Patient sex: M
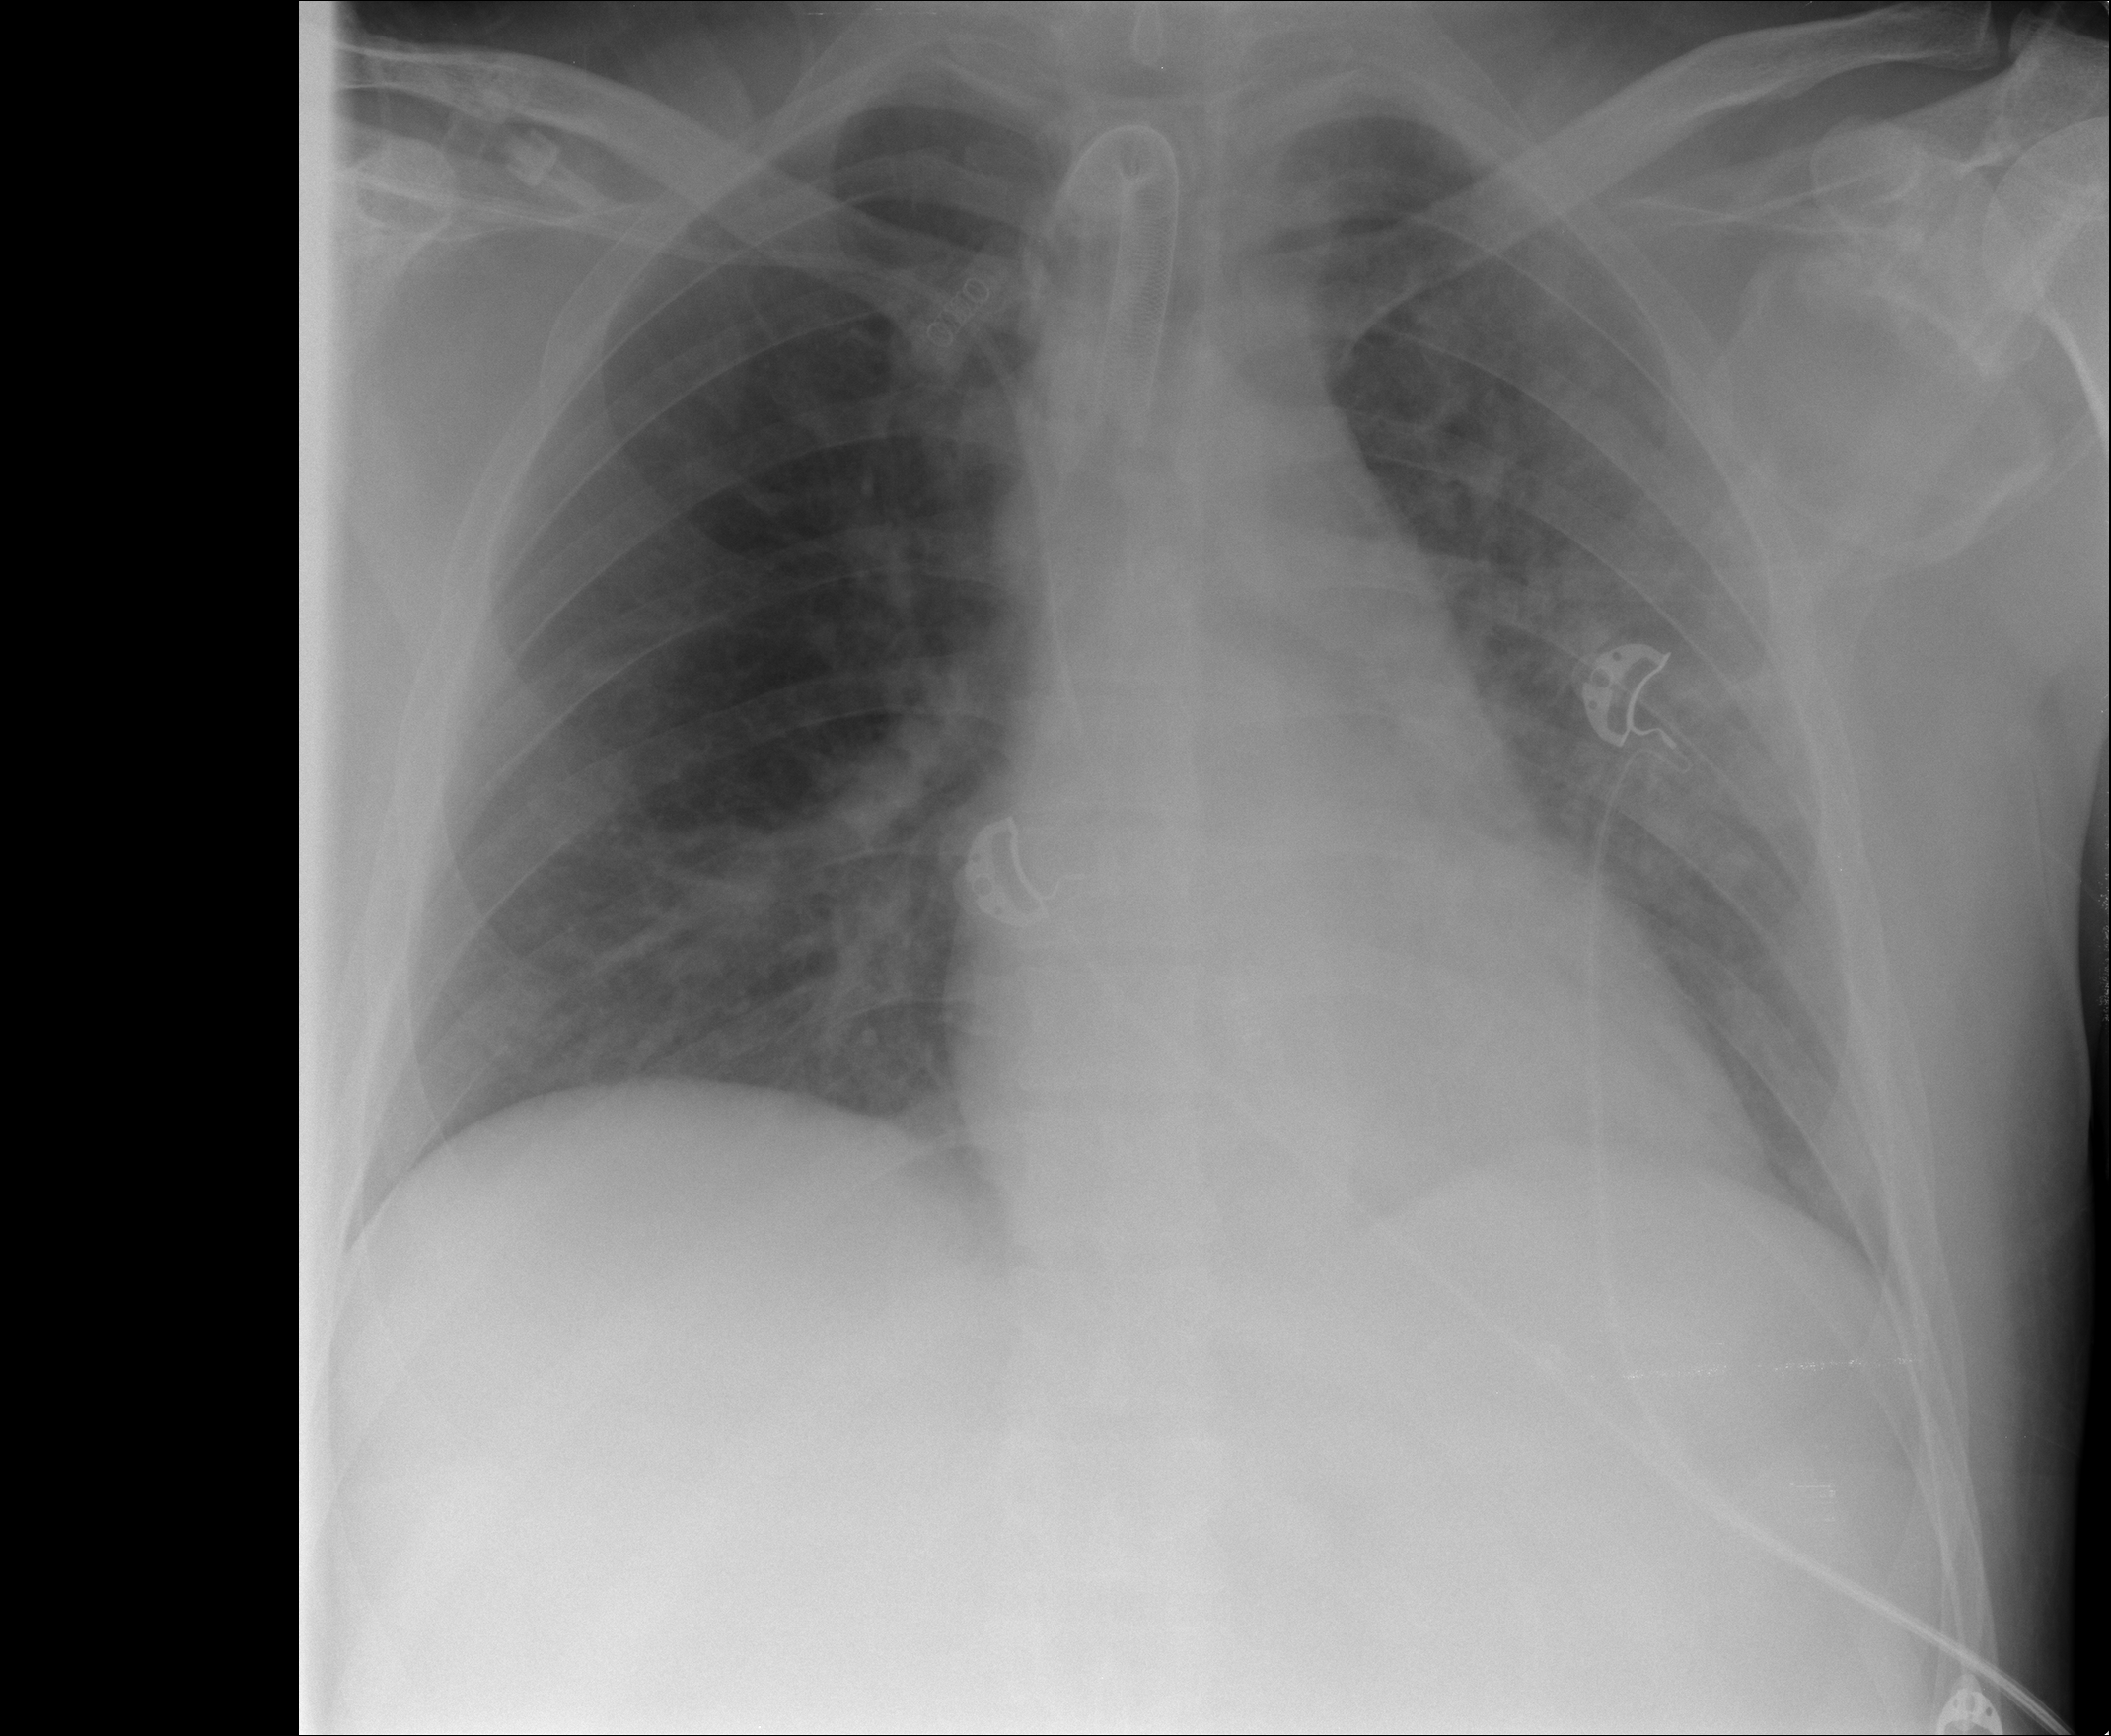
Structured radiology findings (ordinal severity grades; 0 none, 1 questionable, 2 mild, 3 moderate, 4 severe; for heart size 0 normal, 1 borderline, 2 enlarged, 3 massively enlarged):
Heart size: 0
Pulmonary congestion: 0
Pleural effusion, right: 0
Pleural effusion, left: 0
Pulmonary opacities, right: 2
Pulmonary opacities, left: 3
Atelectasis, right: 0
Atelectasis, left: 0